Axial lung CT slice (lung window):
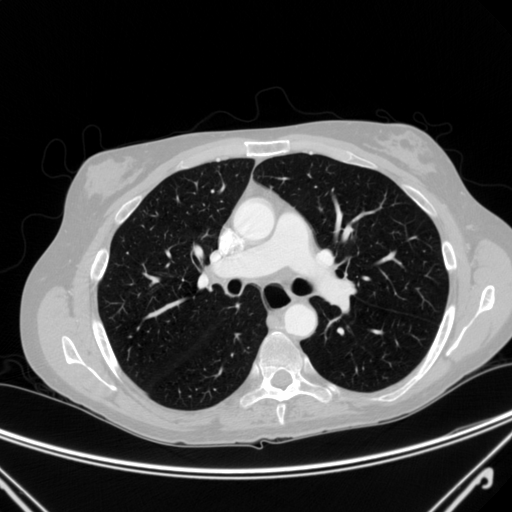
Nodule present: no